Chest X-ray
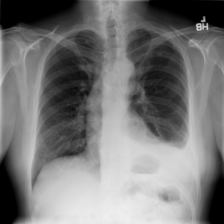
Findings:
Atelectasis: negative
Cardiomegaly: negative
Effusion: positive
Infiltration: negative
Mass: negative
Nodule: negative
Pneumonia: negative
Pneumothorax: negative
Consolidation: negative
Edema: negative
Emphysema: negative
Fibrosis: negative
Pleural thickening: positive
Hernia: negative